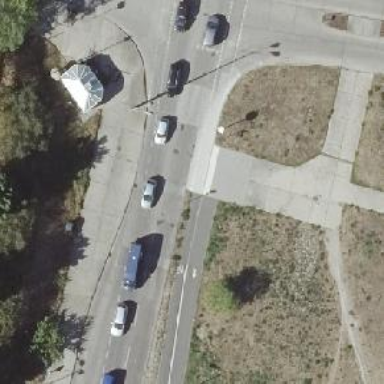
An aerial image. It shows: Footway.